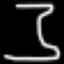
Label: hourglass